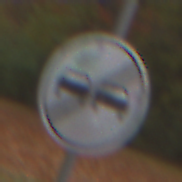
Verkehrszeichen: EndeUeberholverbot
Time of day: Midday
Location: Outdoor (Nature)
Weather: Overcast
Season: Autumn
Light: Natural